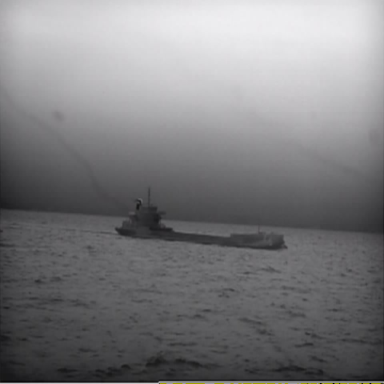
There is a liner in the infrared image.